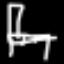
Label: chair